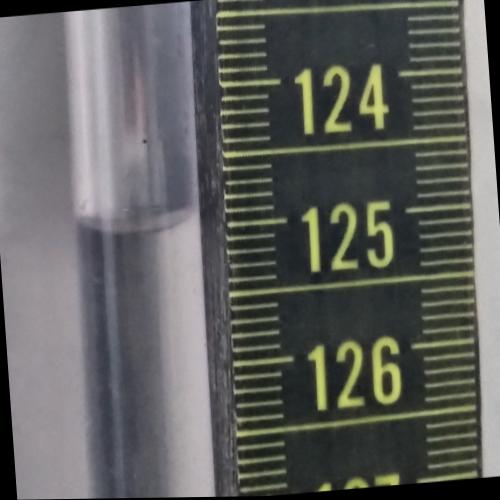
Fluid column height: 124.9 cm